Question: >
<URL>
With CSS3, how would one make a drop shadow only appear on the bottom edge of a DIV? I would like it to work in FF4, IE9, C10.

Setting a positive Y-offset doesn't quite look right - I can still see faint remnants of the shadow the other edges and the shadow on the bottom edge is too stiff.
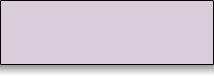
Answer: You can reference the link @thirtydot posted. I would use two div. This would make it exactly like your posted image.
'''
#container{
width: 200px;
height: 210px;
overflow: hidden;
}
#element{
width: 200px;
height: 200px;
background-color:aqua;
box-shadow: 0px 5px 5px #888;
float: left;
}
<div id="container">
<div id="element"></div>
</div>
'''